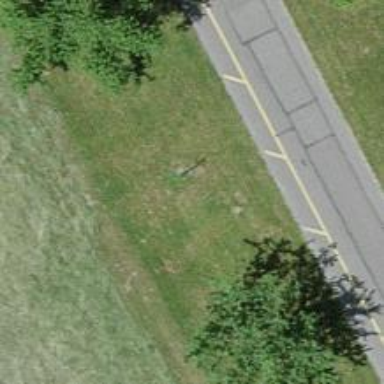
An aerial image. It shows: Beautiful avenue lined with deciduous broadleaved trees.